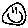
Label: smiley face